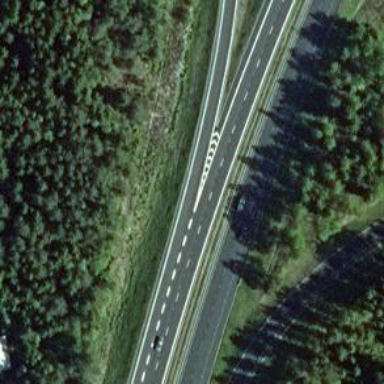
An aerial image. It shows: Asphalt motorway.